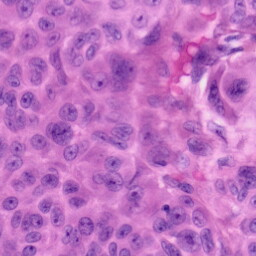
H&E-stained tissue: Skin